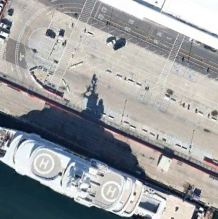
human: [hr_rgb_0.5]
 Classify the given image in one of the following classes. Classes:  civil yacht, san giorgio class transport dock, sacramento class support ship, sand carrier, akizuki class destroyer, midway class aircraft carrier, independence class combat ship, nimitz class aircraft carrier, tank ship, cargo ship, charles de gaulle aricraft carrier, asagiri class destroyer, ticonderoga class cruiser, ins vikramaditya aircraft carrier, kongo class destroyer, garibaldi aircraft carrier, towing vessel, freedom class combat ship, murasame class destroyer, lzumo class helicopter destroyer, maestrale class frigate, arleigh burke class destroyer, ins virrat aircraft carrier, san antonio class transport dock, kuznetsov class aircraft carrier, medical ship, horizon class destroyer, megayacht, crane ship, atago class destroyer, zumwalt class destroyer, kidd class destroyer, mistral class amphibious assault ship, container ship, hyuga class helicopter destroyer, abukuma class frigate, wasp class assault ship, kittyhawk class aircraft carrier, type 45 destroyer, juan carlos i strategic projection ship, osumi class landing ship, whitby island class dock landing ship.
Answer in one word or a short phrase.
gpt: Megayacht